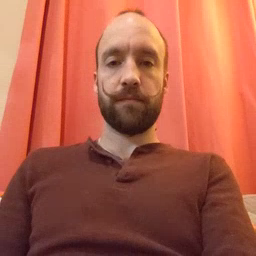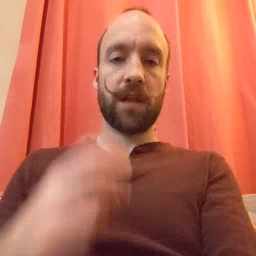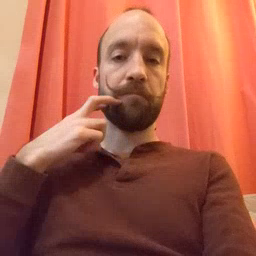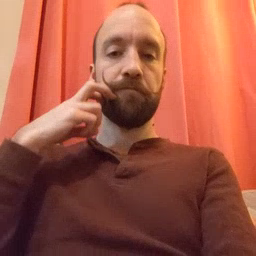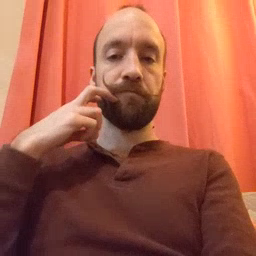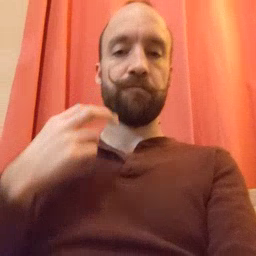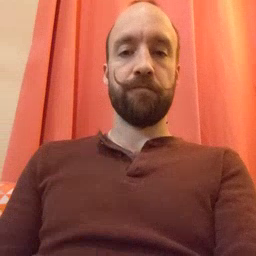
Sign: gum